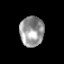
Tissue: lung
Cell type: Others
Senescence score: 0.2367
Nuclear area (px): 708
Mean DAPI intensity: 153.065